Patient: sex M, age 64
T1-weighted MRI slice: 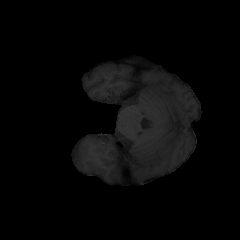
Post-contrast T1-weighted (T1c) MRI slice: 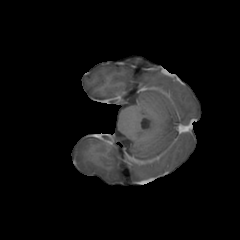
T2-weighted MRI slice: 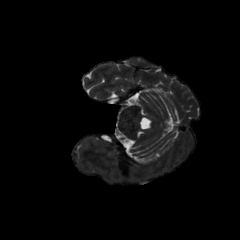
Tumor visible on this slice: no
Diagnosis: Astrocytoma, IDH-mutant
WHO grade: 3